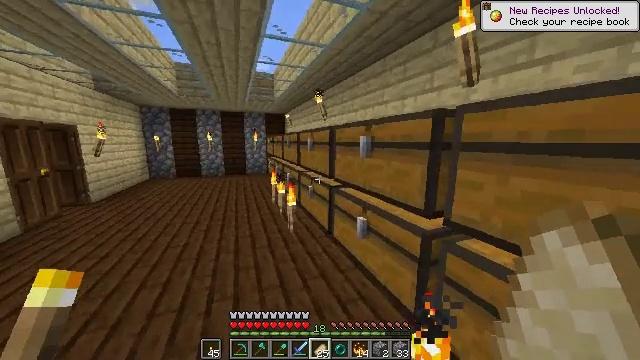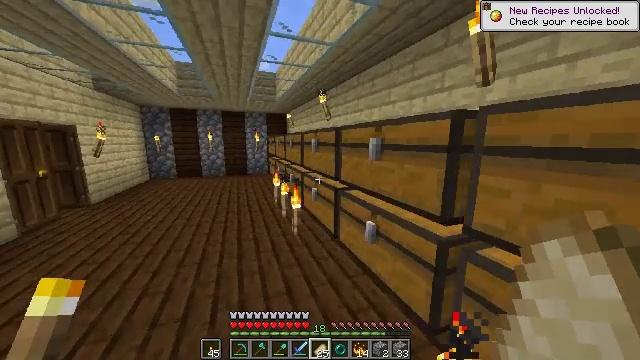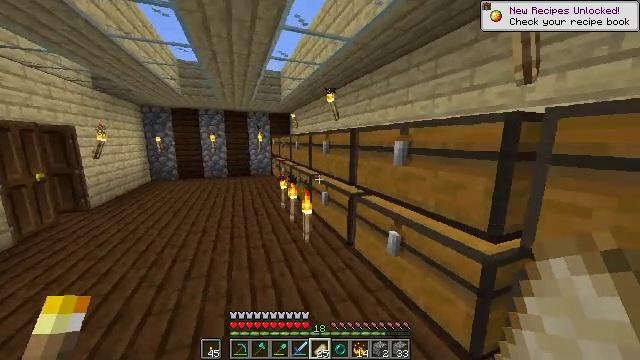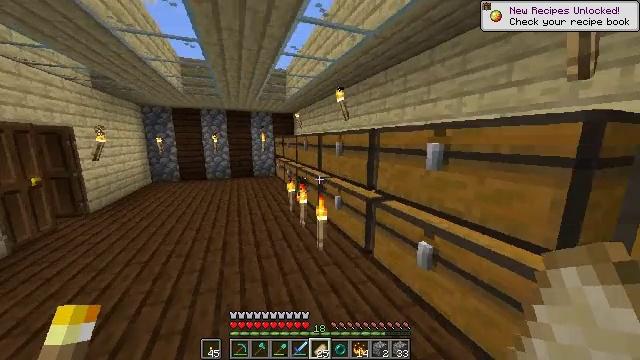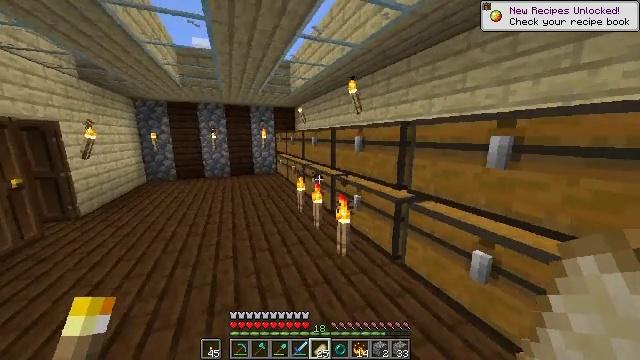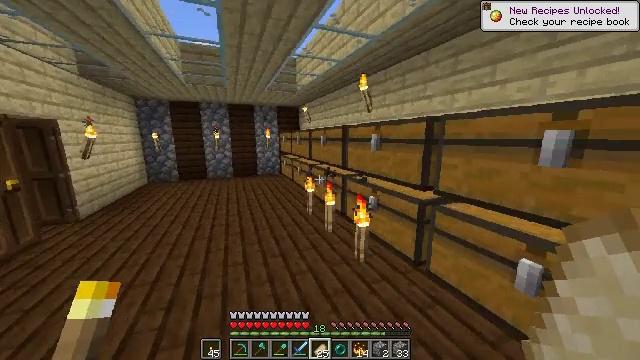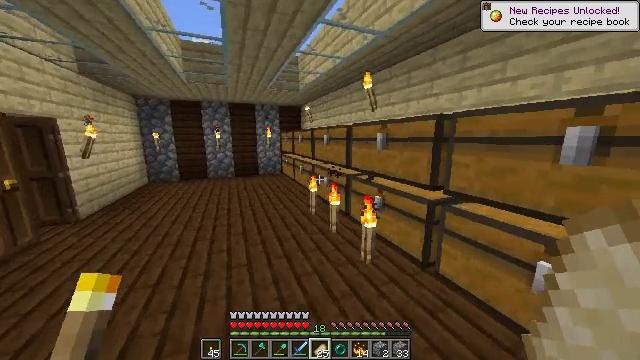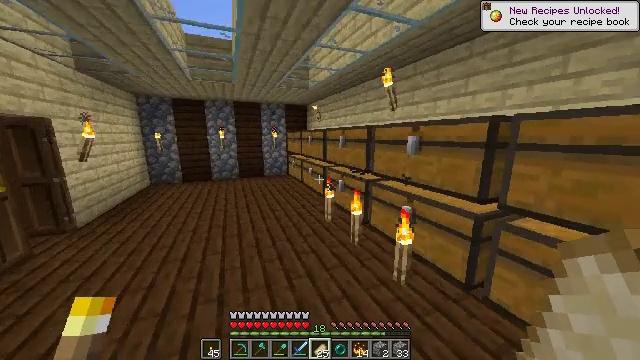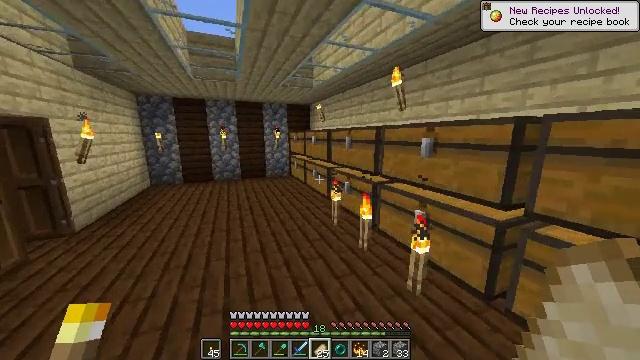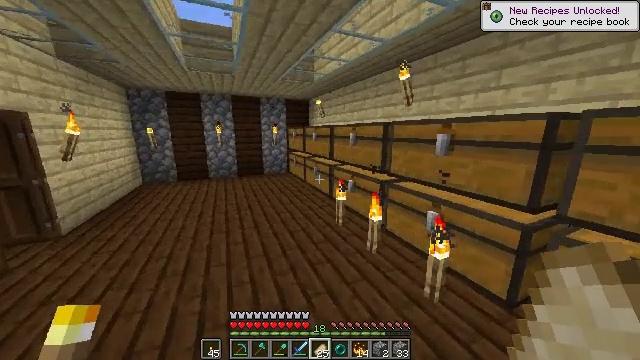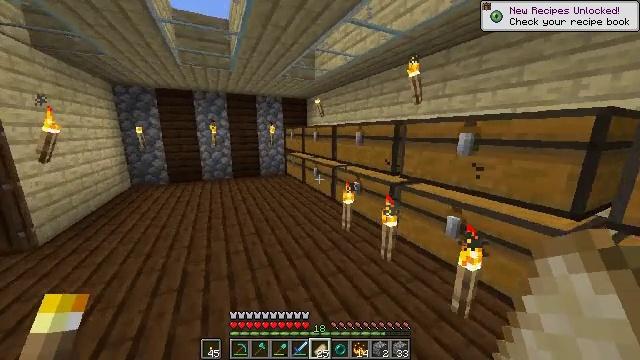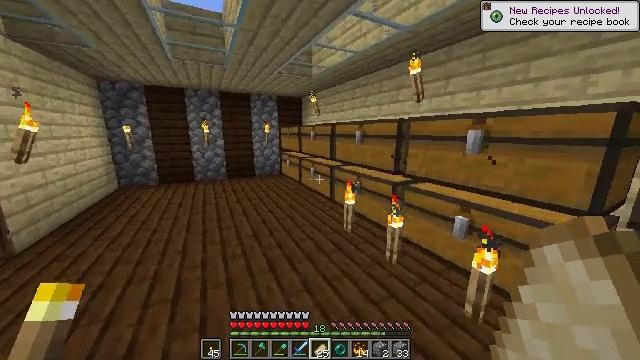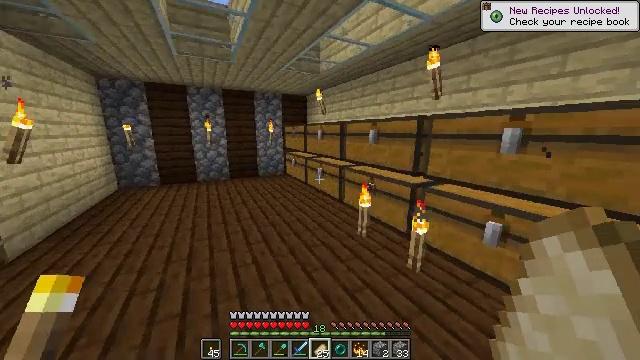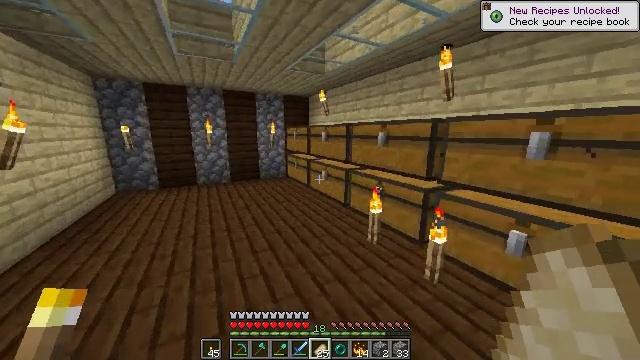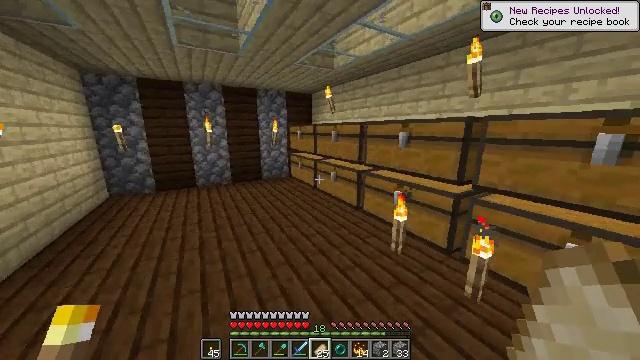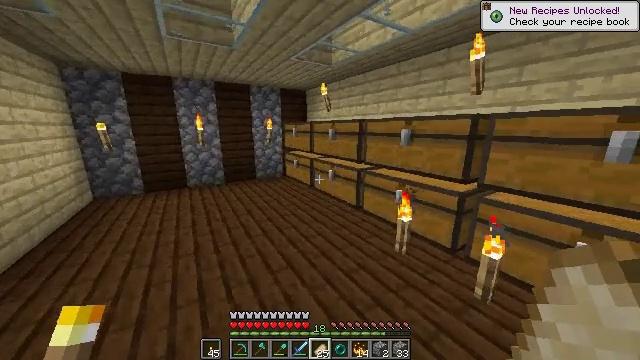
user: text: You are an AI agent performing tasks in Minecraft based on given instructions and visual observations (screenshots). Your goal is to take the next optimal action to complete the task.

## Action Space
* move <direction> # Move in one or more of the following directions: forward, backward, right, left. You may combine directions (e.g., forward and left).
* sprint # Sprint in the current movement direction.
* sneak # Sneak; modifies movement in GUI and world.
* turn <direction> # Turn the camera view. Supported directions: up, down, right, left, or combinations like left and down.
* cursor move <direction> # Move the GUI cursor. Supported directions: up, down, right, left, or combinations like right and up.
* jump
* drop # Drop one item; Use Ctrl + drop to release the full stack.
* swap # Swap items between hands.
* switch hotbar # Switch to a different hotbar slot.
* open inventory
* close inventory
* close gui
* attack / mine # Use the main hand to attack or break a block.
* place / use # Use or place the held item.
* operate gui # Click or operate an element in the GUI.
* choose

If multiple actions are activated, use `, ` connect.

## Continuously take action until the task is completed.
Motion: motion action
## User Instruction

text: Get an ender eye by combining ender pearl and blaze powder in the crafting table.
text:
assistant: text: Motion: move forward and move left, sprint
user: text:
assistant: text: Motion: move forward and move left, sprint
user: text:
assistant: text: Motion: move forward and move left, sprint
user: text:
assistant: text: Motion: move forward and move left, sprint, turn right and down
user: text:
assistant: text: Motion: move forward and move left, sprint
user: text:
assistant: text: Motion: move forward and move left, sprint
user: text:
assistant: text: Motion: move forward and move left, sprint
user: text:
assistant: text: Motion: move forward and move left, sprint
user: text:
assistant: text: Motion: move forward and move left, sprint, turn right and down
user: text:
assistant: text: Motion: move forward and move left, sprint, turn right
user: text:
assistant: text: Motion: move forward and move left, sprint, turn right
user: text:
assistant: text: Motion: move forward and move left, sprint
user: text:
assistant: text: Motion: move forward and move left, sprint
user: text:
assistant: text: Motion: move forward and move left, sprint, turn right
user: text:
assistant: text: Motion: move forward and move left, sprint, turn right
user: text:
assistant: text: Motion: move forward and move left, sprint, turn right
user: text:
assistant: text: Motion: move forward, sprint, turn right
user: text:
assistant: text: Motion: move forward
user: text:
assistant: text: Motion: move forward, use / place
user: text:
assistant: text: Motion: move forward, turn right, use / place
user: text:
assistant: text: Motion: no_op
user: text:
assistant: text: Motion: turn right
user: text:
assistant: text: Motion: no_op
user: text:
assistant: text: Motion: no_op
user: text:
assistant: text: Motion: no_op
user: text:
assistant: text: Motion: no_op
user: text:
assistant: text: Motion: no_op
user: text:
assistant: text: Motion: turn right
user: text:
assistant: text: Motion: use / place
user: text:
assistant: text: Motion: use / place